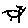
Label: cat